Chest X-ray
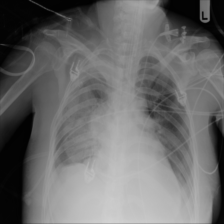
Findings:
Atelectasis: negative
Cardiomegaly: negative
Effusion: negative
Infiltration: negative
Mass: negative
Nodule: negative
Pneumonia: negative
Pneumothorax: negative
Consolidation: negative
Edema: negative
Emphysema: negative
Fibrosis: negative
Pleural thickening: negative
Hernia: negative